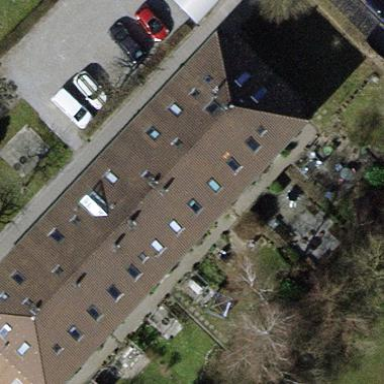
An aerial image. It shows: Terrace building.